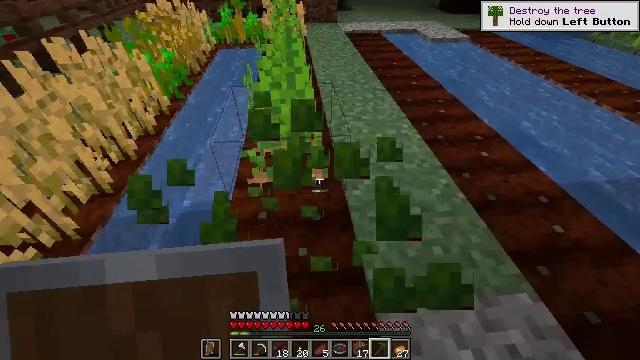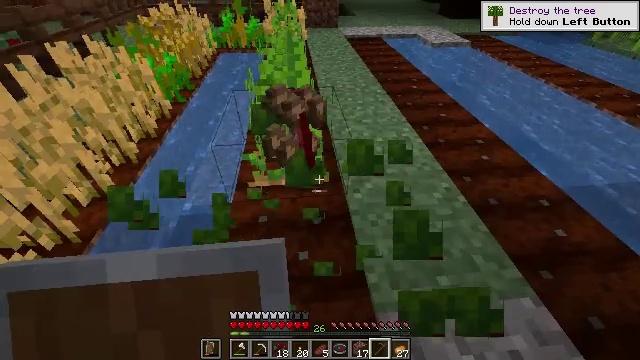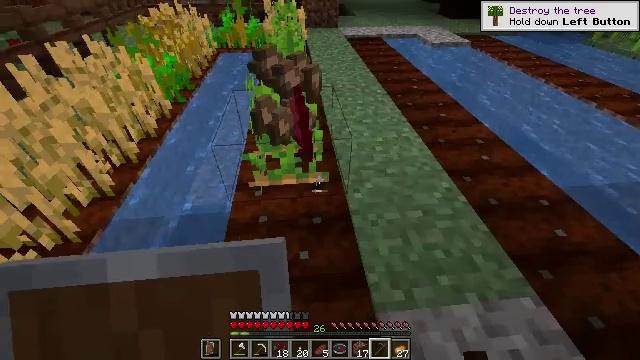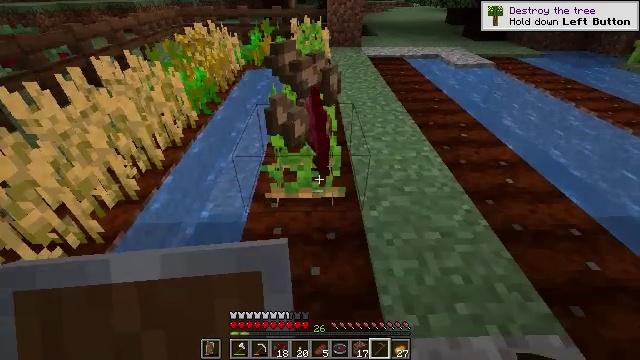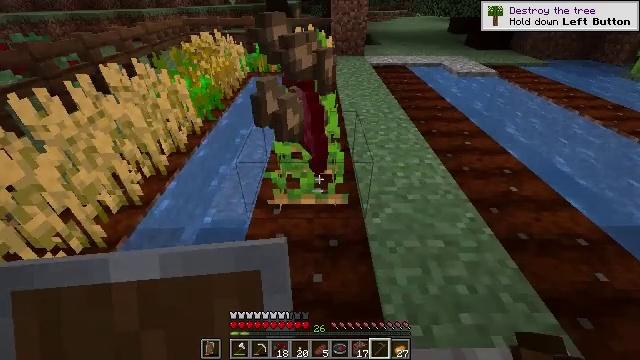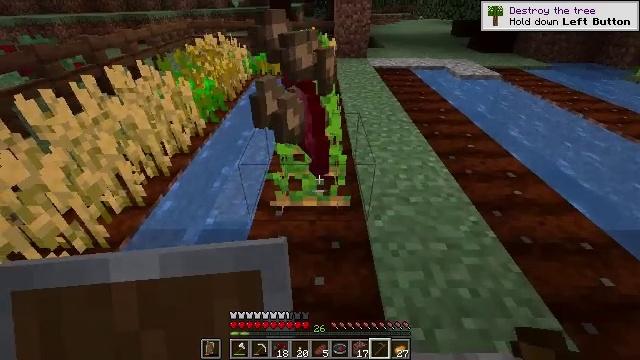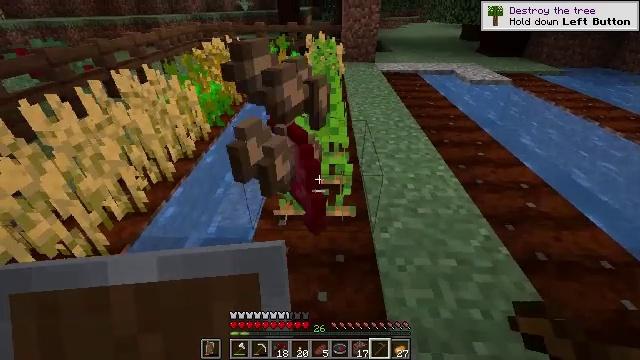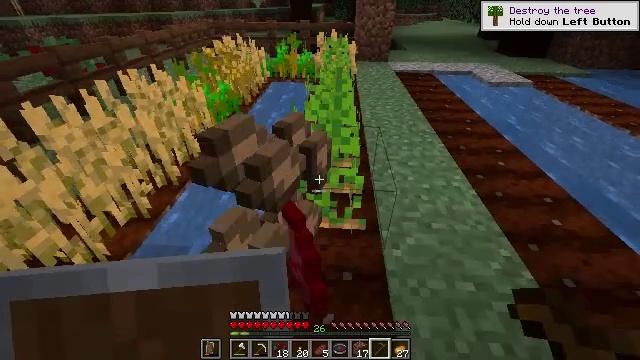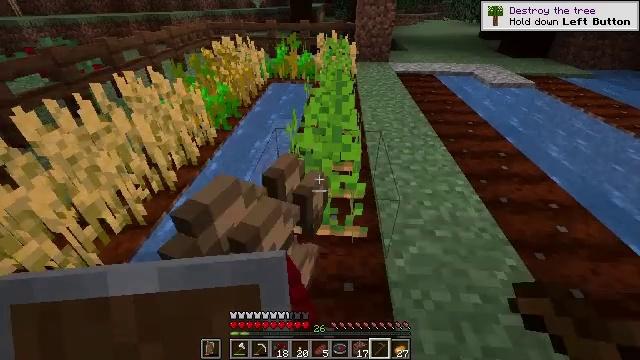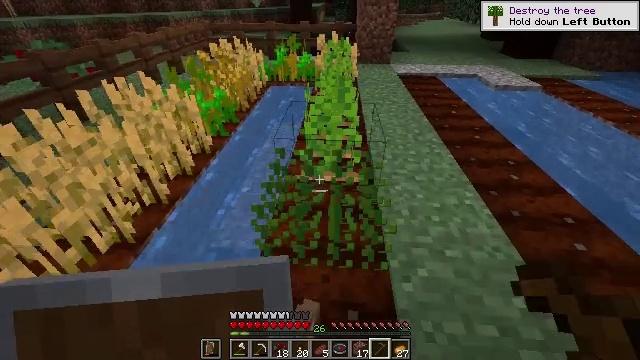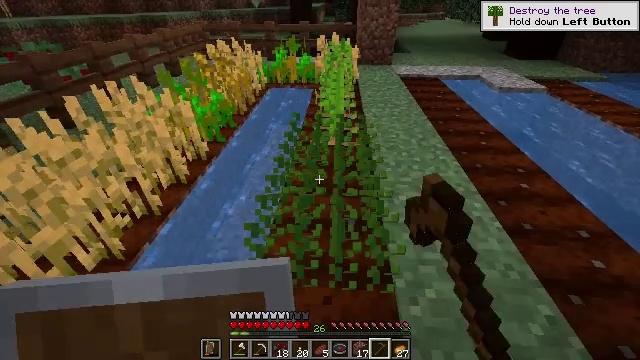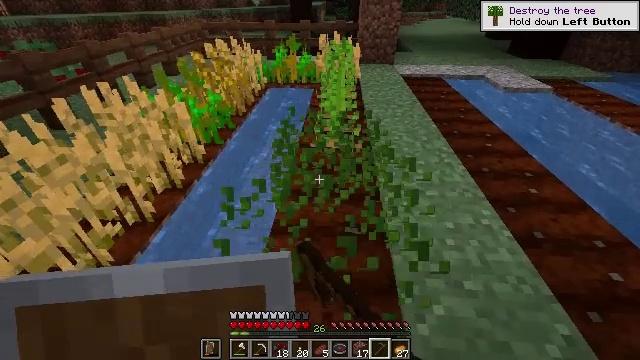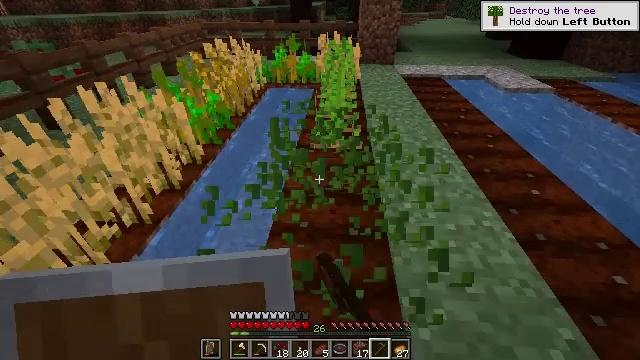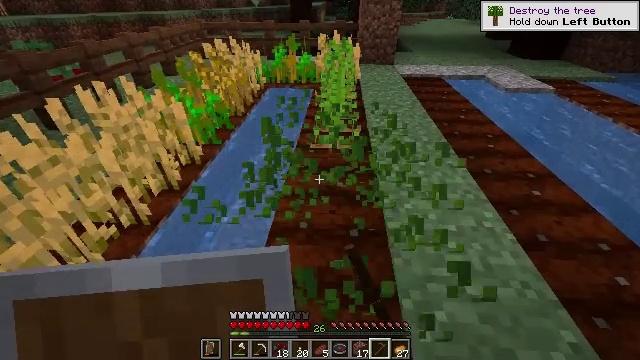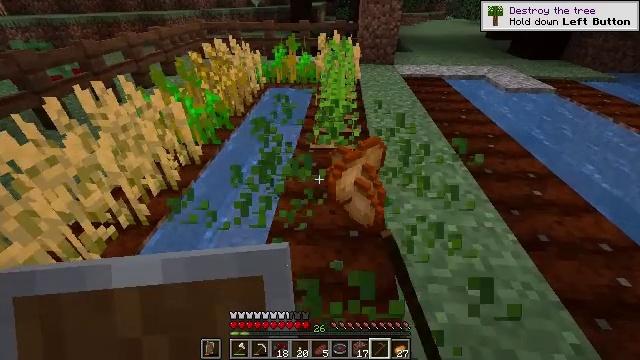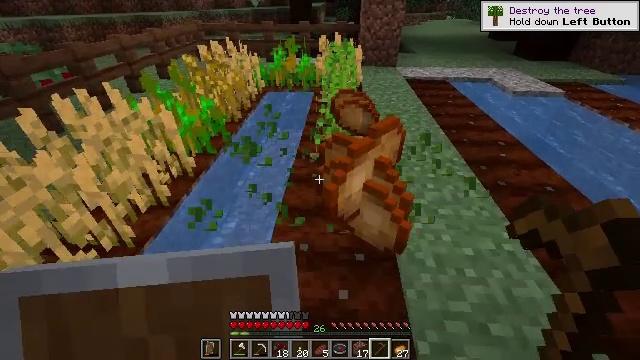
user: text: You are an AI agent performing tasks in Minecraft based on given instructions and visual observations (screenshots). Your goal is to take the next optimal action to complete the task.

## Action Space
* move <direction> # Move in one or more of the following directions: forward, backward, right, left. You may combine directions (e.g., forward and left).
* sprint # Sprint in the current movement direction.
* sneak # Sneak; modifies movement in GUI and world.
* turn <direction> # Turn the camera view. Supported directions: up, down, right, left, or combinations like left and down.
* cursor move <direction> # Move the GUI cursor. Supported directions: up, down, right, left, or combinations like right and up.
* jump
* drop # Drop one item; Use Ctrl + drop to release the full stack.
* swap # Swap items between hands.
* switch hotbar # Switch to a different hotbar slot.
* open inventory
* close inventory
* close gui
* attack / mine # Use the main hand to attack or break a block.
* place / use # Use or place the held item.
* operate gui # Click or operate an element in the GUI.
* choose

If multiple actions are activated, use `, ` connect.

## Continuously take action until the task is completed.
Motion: motion action
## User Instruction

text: Mine potatoes from the farmland.
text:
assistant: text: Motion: no_op
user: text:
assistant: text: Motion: no_op
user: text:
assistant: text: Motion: turn left and up
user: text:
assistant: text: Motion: turn up
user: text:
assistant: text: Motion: no_op
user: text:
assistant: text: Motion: move forward, turn left
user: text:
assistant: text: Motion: move forward, turn left
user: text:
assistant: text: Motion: move forward
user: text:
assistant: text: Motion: move forward, attack / mine
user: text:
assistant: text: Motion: attack / mine
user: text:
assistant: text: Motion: no_op
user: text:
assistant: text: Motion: no_op
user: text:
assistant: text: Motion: no_op
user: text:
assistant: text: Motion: move forward
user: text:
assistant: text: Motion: move forward
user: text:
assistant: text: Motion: move forward
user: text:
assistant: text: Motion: no_op
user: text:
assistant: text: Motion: no_op
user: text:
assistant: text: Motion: no_op
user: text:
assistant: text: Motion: no_op
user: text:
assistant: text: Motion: no_op
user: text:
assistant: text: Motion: no_op
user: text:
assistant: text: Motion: no_op
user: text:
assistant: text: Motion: no_op
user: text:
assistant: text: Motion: move forward
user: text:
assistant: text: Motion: move forward
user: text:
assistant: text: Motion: move forward
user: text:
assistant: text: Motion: no_op
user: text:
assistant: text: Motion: attack / mine
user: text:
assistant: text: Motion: attack / mine